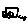
Label: car